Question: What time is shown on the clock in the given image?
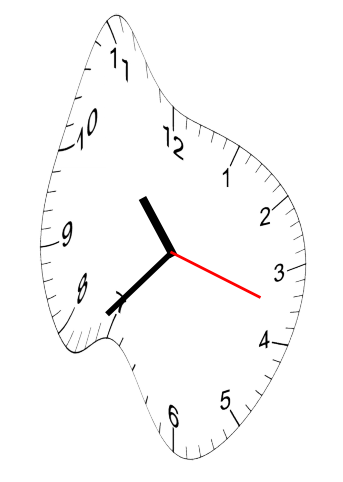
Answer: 10:37:18